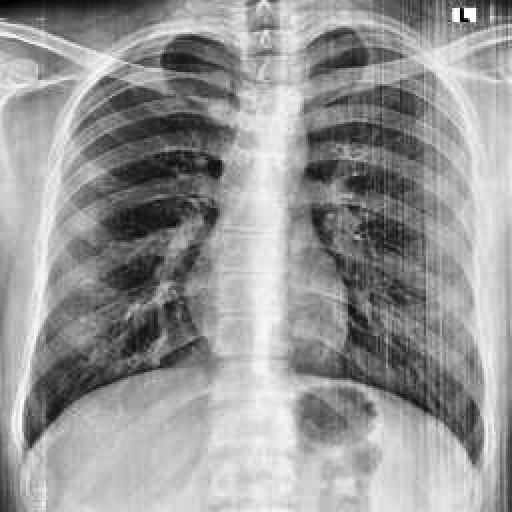
Finding: NORMAL